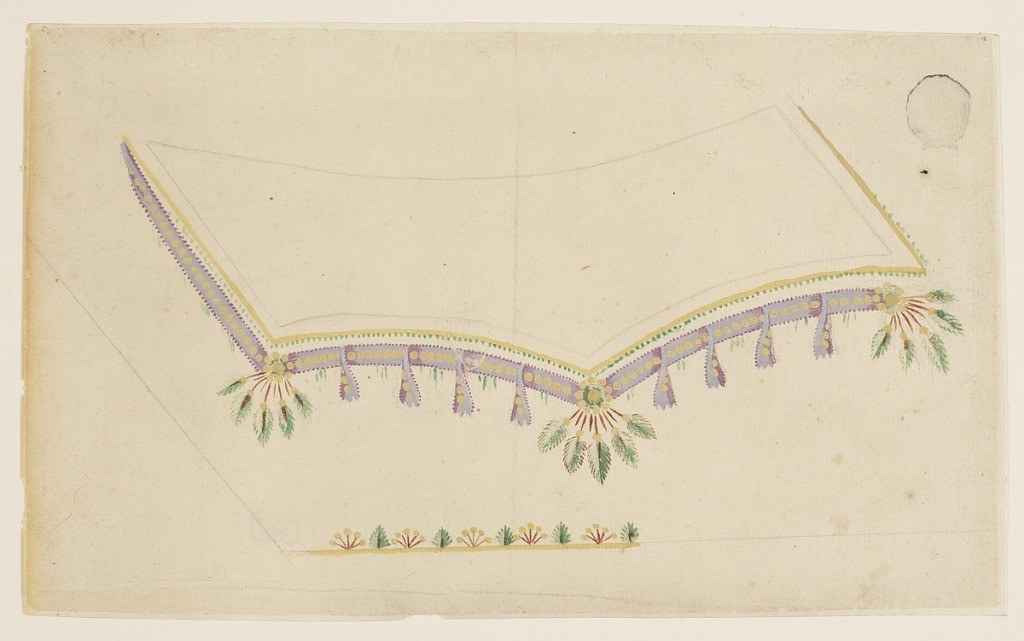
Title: Design for Embroidered Waistcoat, pattern 1919 of Fabrique de St. Ruf
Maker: L. V.
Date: ca. 1785
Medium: Graphite, brush and gouache on white laid paper
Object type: Drawing
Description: A leaf and a plant alternate along the outer edges. The outer border of the pocket consists of a belt motif with hanging bunches of leaves.